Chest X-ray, AP view. Patient: 35 years old, sex F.
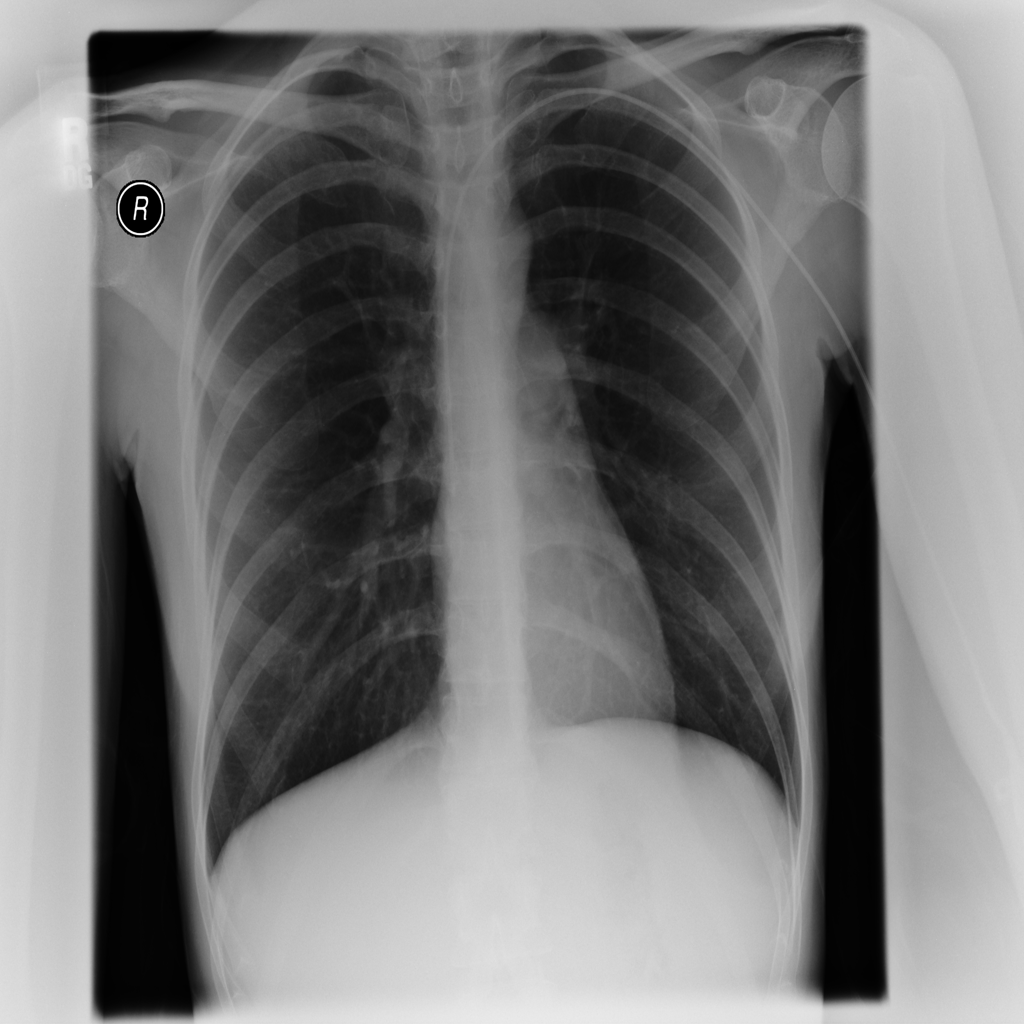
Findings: No Finding